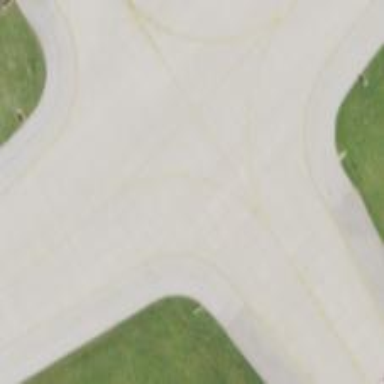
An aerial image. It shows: Image of taxiway at airport.